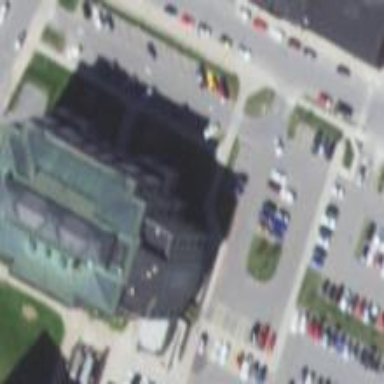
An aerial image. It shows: Courthouse building.